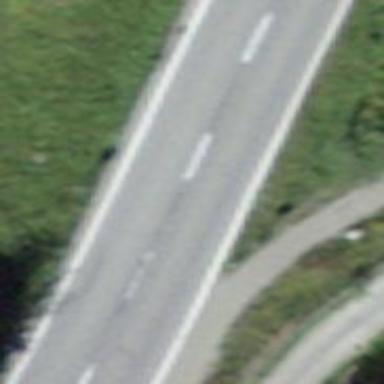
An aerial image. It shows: Secondary road with asphalt surface and no sidewalk.